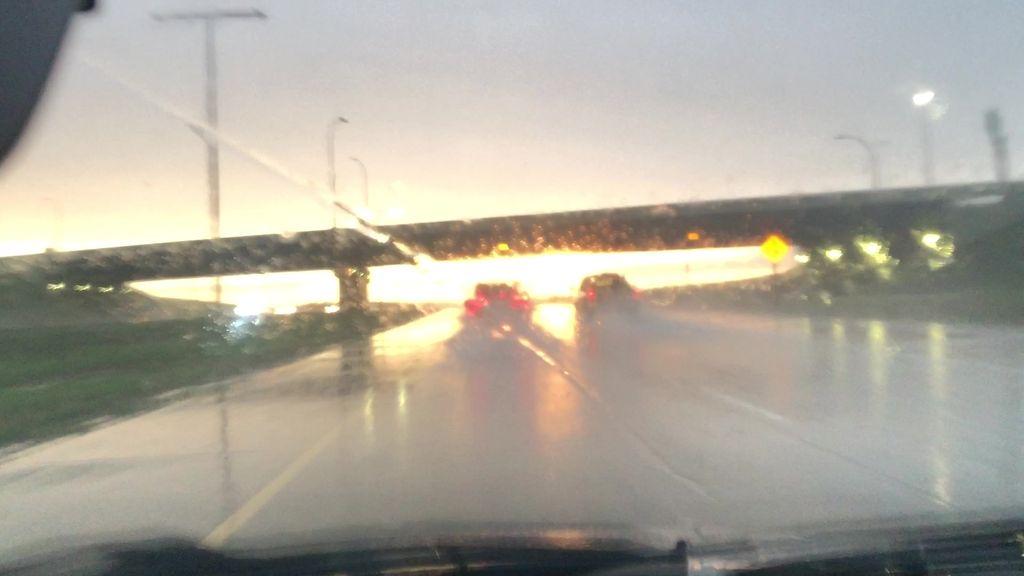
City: edmonton